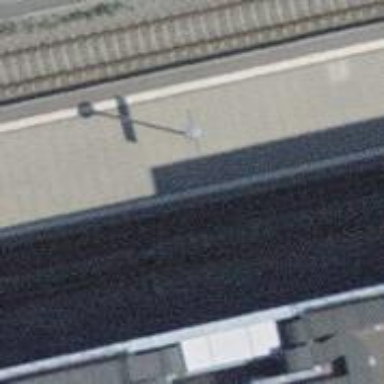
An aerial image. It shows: Railway switch.